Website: bh-photo
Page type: store-pickup
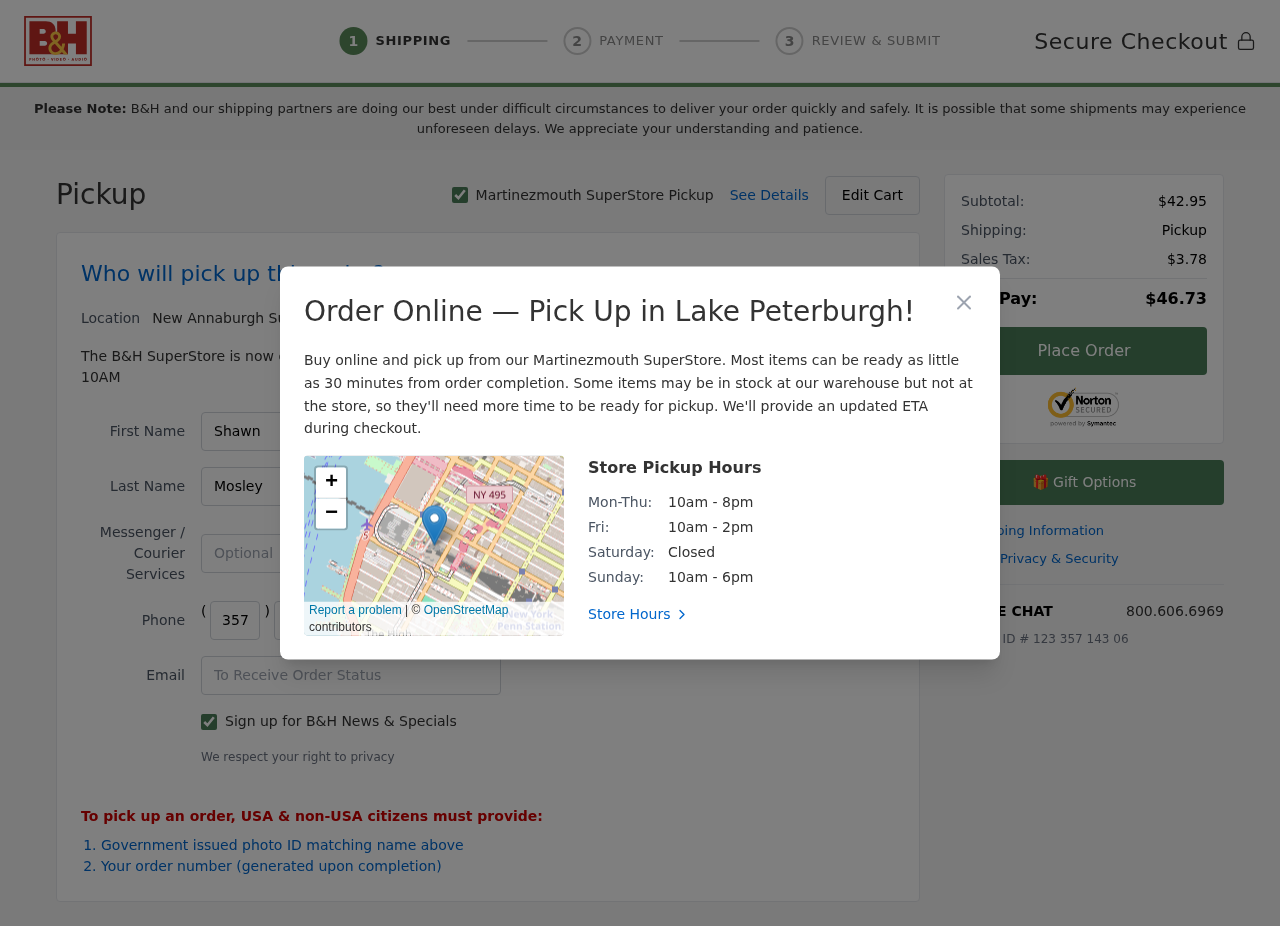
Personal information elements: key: PII_CITY
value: Martinezmouth
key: PII_CITY2
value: New Annaburgh
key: PII_CITY3
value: Lake Peterburgh
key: PII_EMAIL
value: shawn.mosley@hotmail.com
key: PII_FIRSTNAME
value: Shawn
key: PII_LASTNAME
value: Mosley
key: PII_PHONE_AREA
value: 357
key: PII_PHONE_PREFIX
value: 650
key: PII_PHONE_SUFFIX
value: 9703
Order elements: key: ORDER_SUBTOTAL
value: $42.95
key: ORDER_TAX
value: $3.78
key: ORDER_TOTAL
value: $46.73
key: ORDER_ID
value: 123 357 143 06